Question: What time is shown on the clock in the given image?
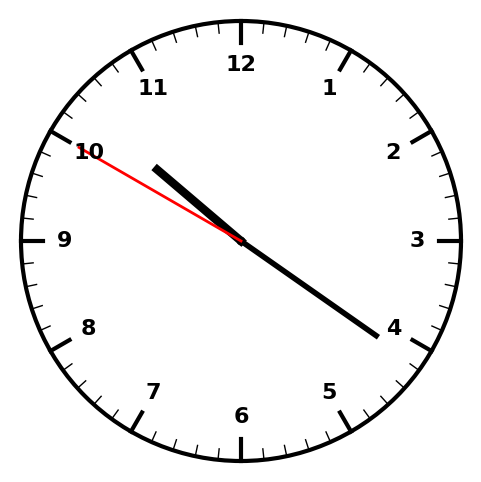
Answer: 10:20:50